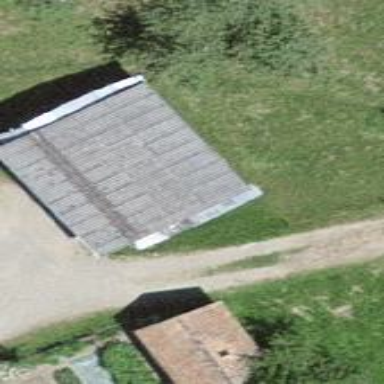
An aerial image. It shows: Shed.